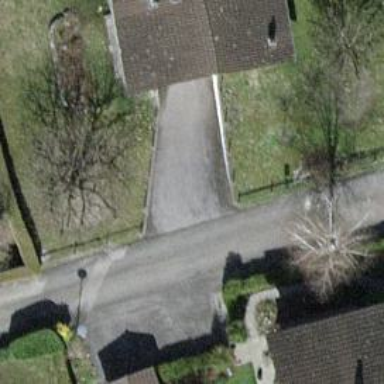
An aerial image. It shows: Smooth asphalt road in residential area.